Question: I'm drawing my game's board using QPainter and QImage but it's very pixelated and I don't understand why.
Pixelated board:

Actual pictures used:
<URL>
Code:
Loading of the picture part:
'''
QImage desert_pic = QImage(":/images/graphics/pi.png");
c_mapicons.insert({type, desert_pic});
'''
Painting part:
'''
QRectF source(0.0, 0.0, 500.0, 500.0);
painter->drawImage(boundingRect(), c_mapicons.at(m_gameobject->getType()), source);
'''
The pictures are 500x500 png files.
What I've tried (with no success):
- - 'QPixmap''QImage'- 'QPainter::RenderHint(QPainter::Antialiasing)'- 'QPainter::RenderHint(QPainter::SmoothPixmapTransform)'
How can I get my pictures to appear smooth like in the second screenshot?
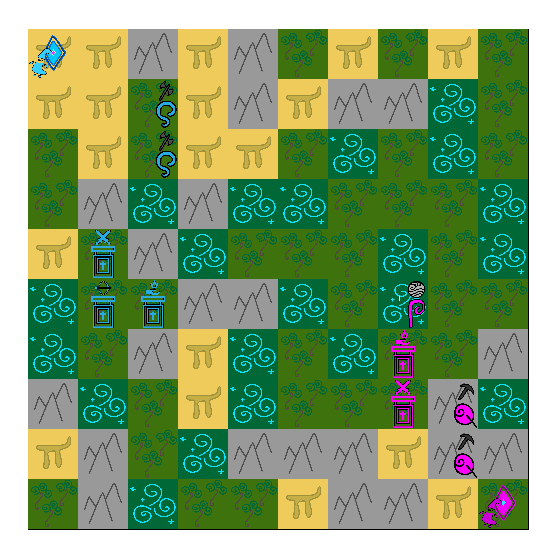
Answer: I managed to solve the problem by resizing to the size of my tiles before painting. More details here: <URL>